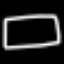
Label: square